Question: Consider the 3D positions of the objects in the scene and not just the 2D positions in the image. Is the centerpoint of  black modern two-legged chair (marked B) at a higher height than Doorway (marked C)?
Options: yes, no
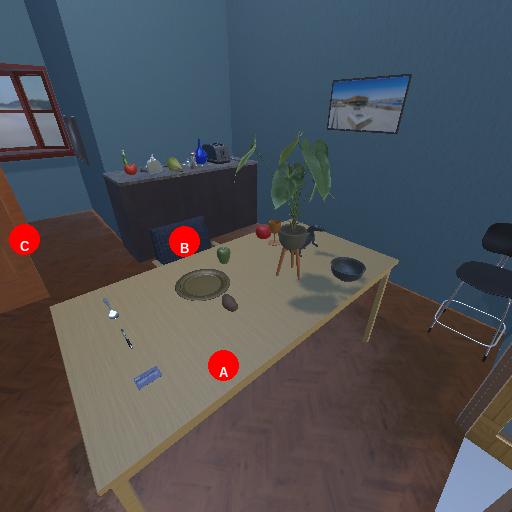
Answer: yes